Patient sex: M
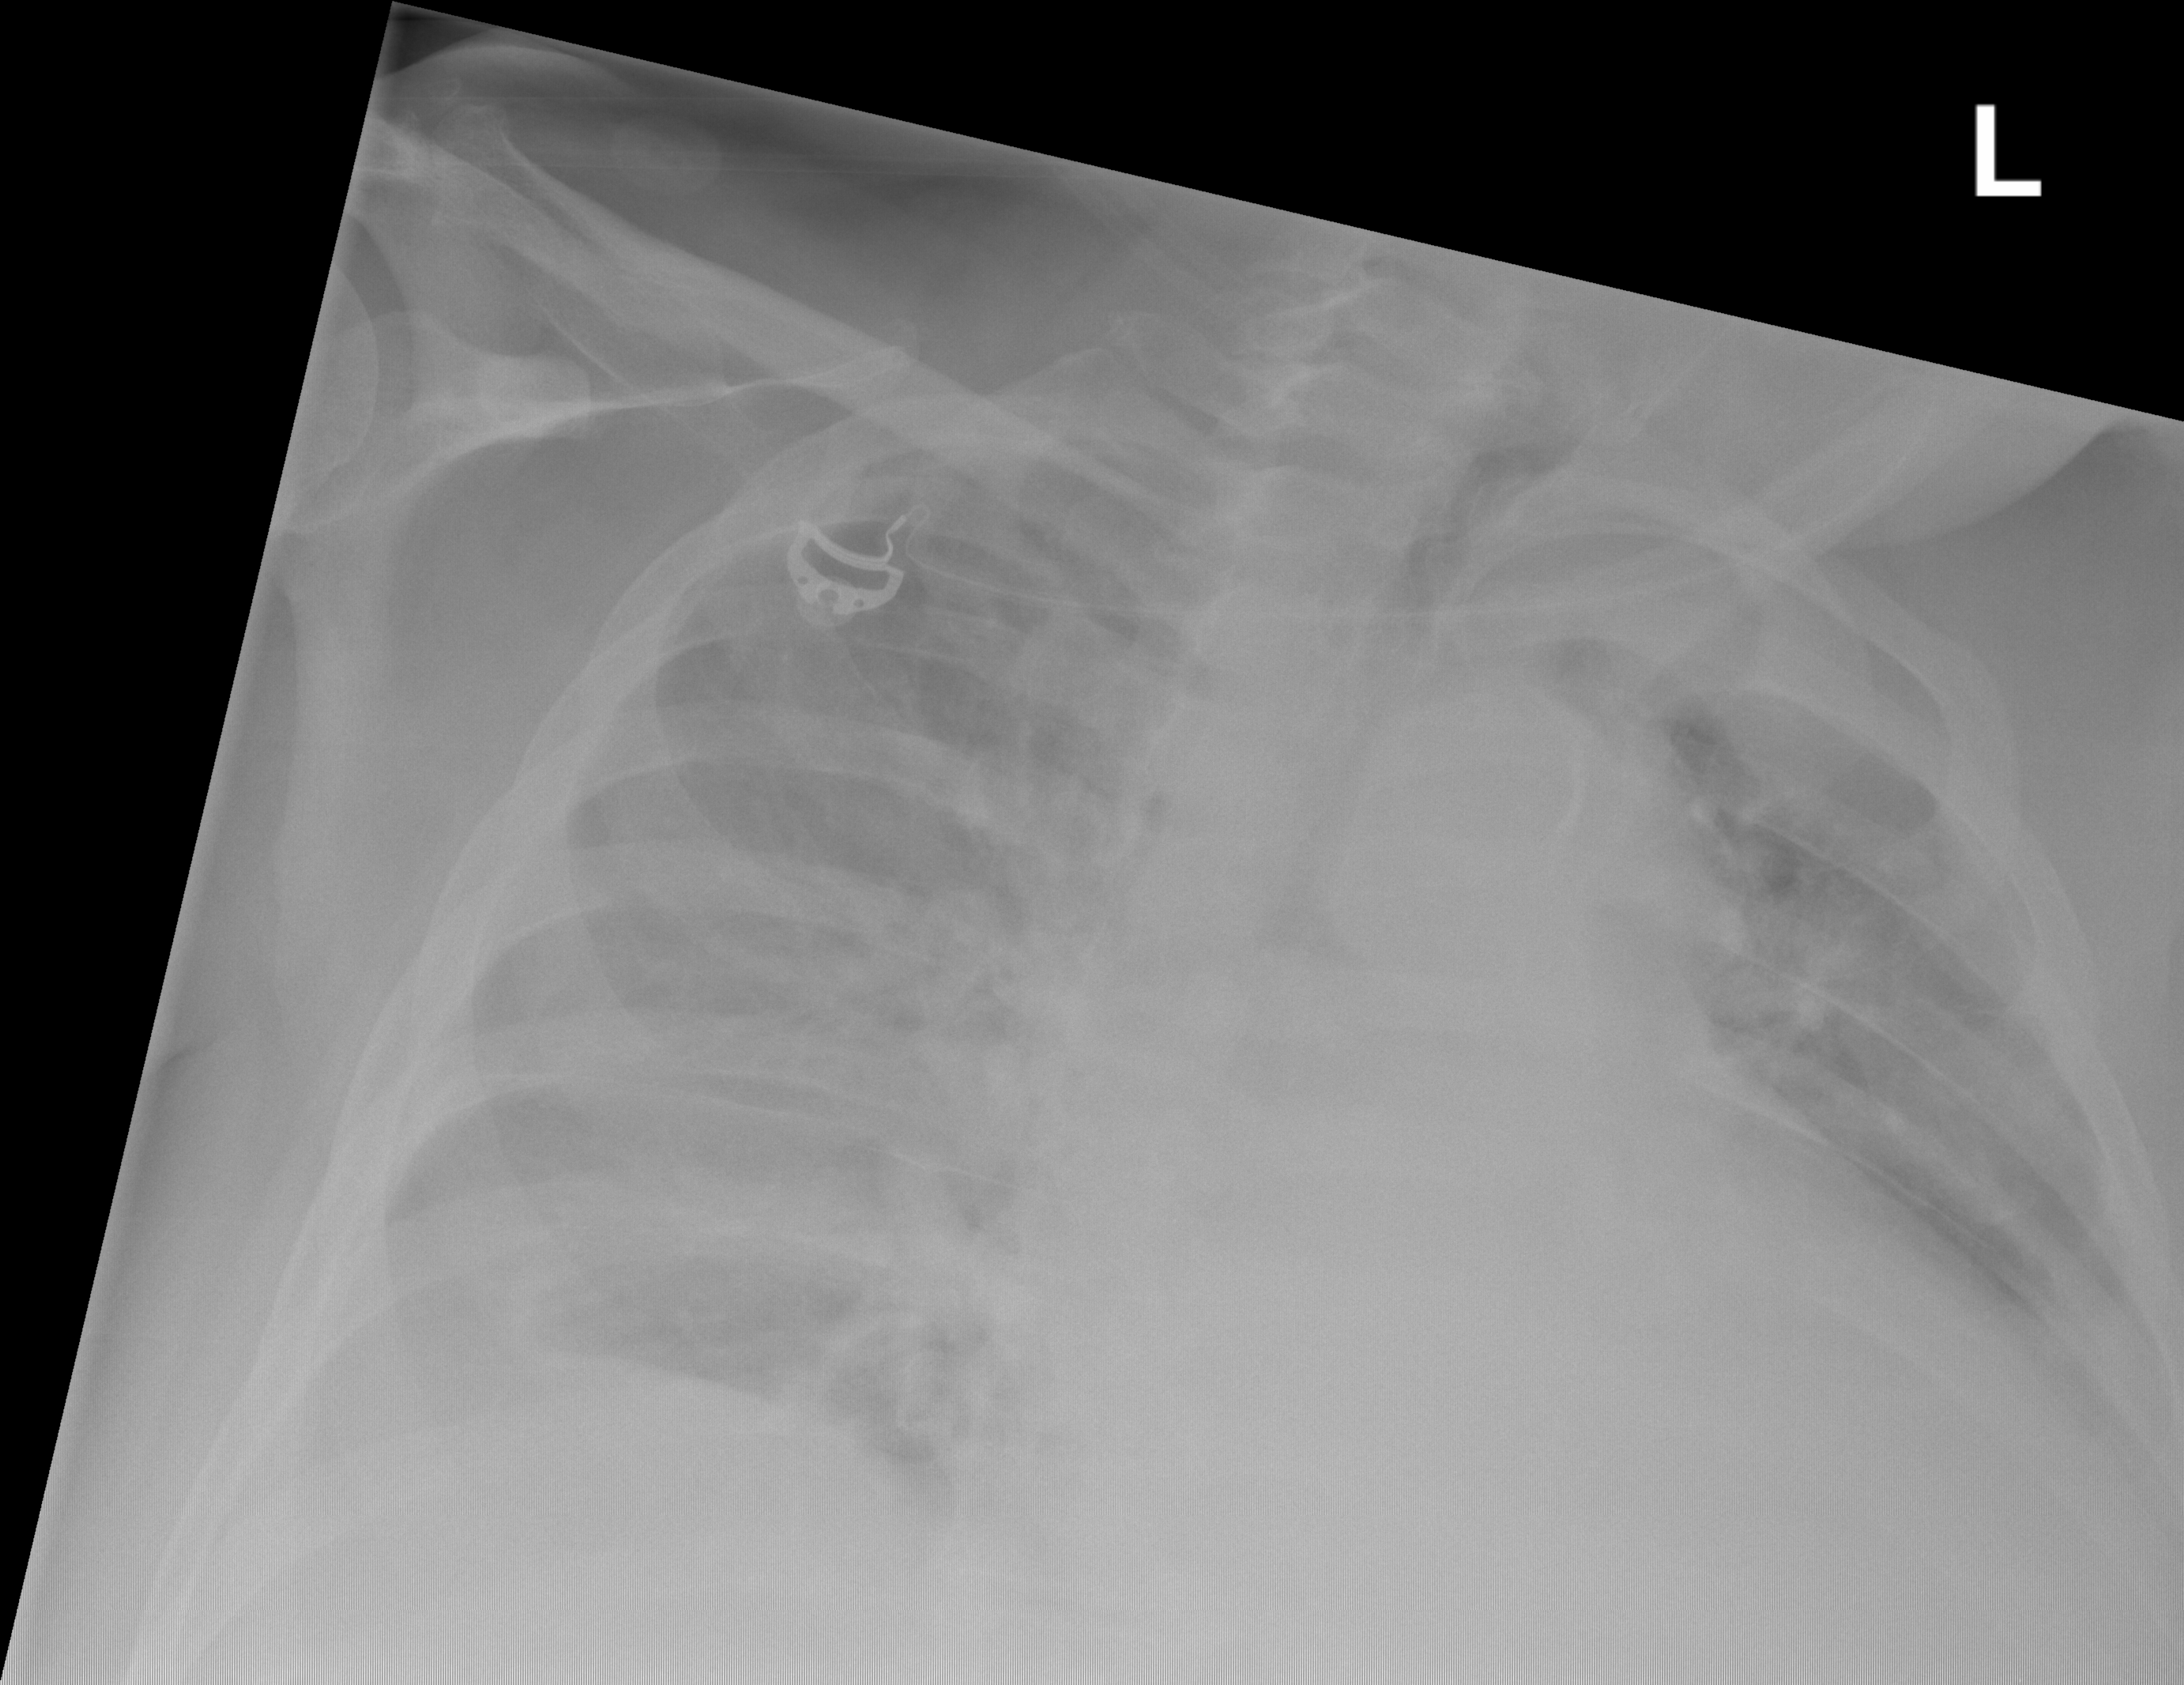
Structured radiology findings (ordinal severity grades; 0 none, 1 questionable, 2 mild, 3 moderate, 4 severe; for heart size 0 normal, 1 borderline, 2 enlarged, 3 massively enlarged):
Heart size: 2
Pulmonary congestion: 2
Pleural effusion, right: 2
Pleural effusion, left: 2
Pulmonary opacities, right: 2
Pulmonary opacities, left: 2
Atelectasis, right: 3
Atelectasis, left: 2